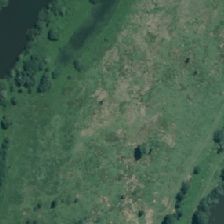
Land cover: low_producing_grassland